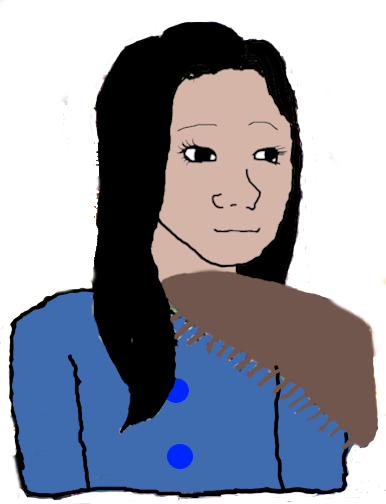
Label: 5_Trad_Wife